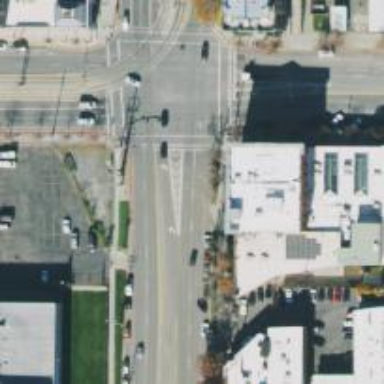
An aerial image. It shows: Footway on asphalt with marked crossing lines.